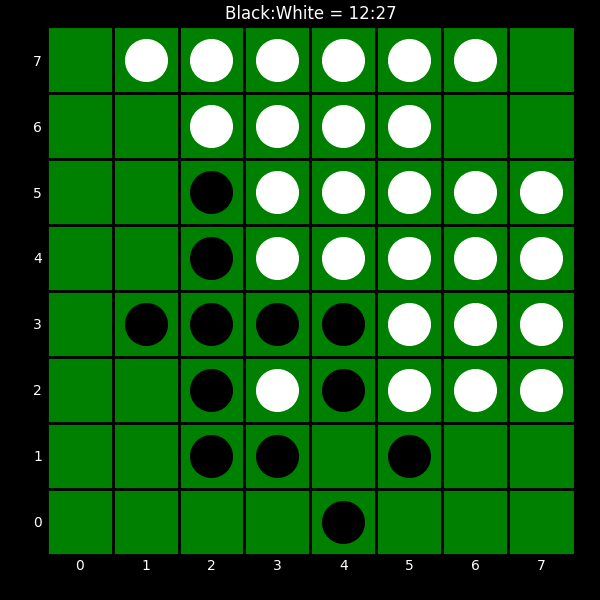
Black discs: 12
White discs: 27